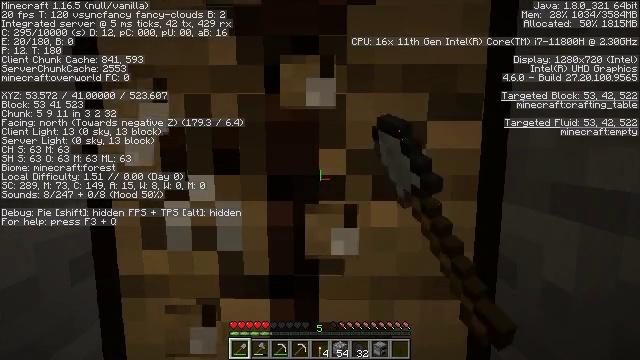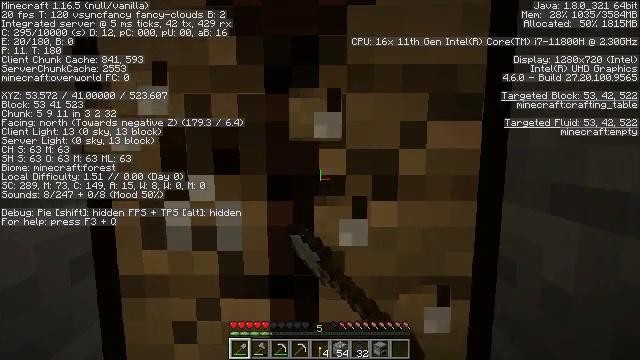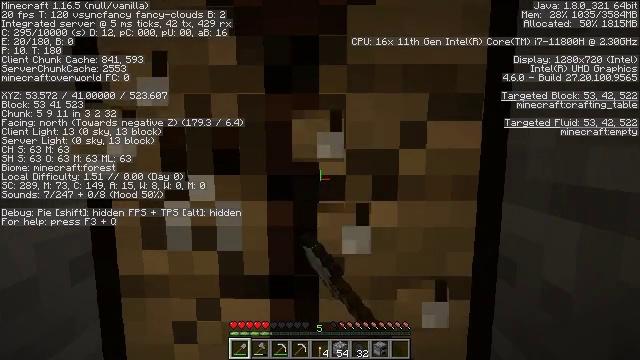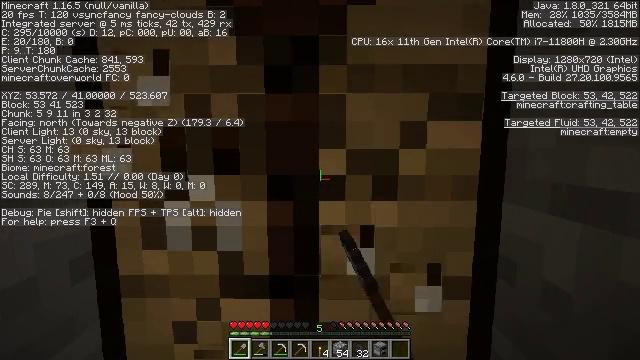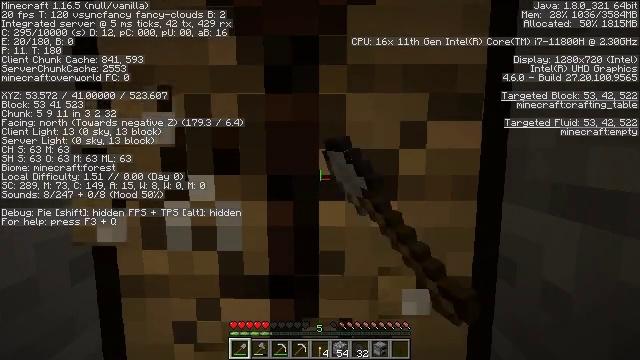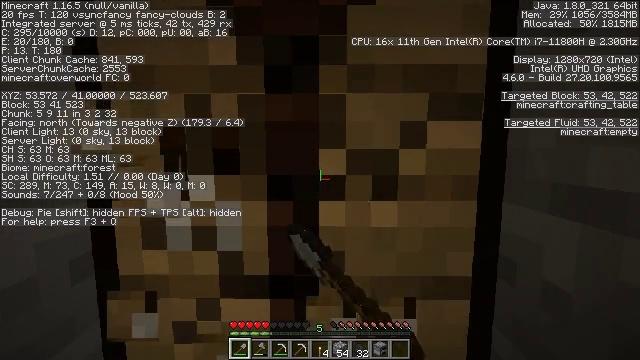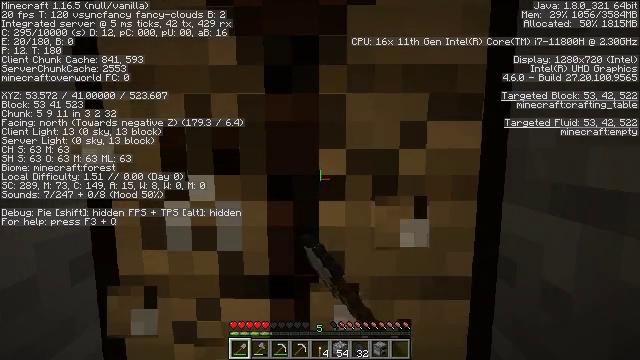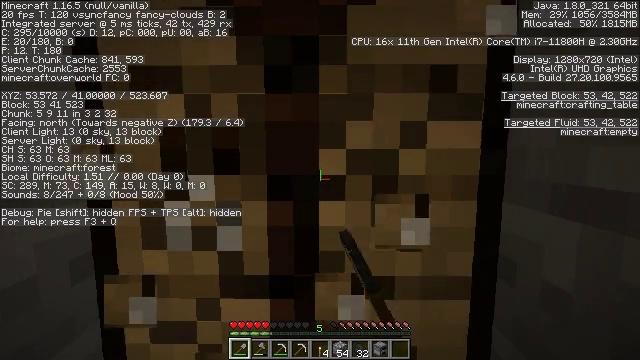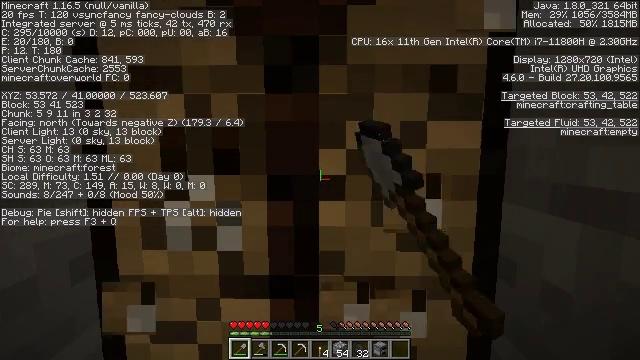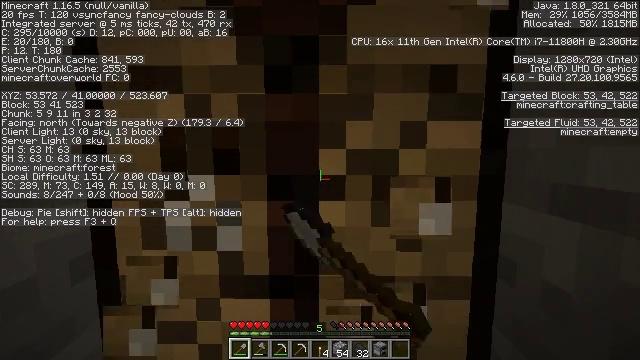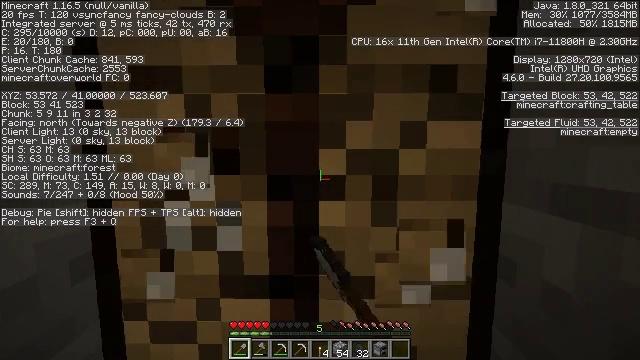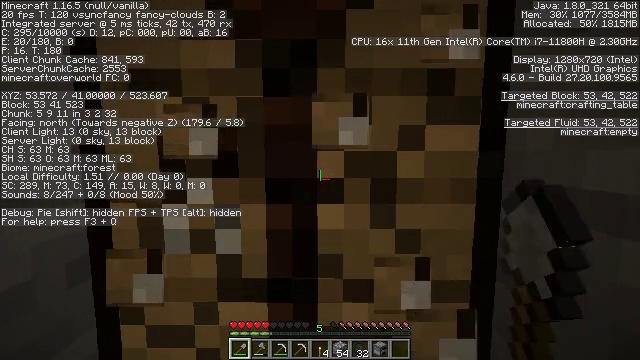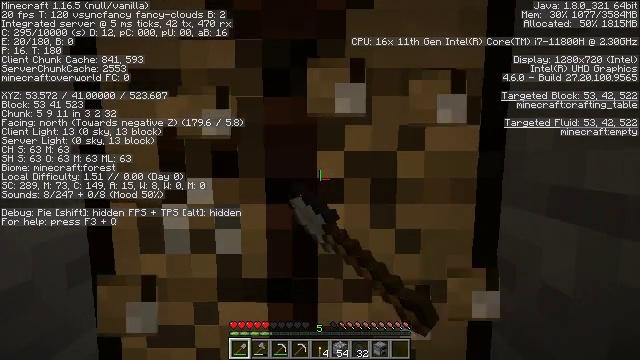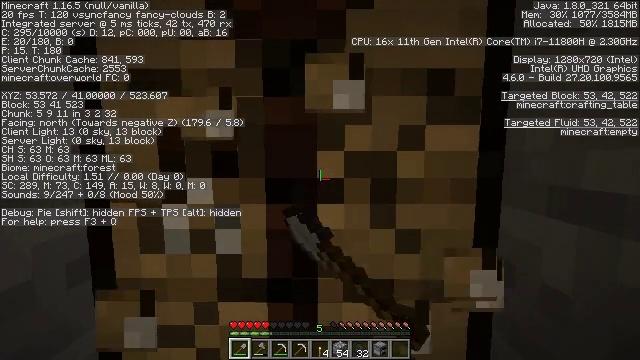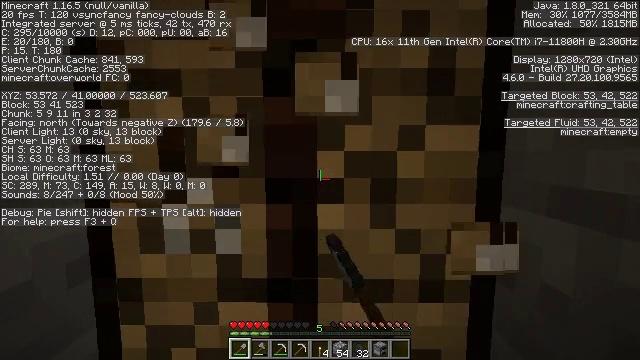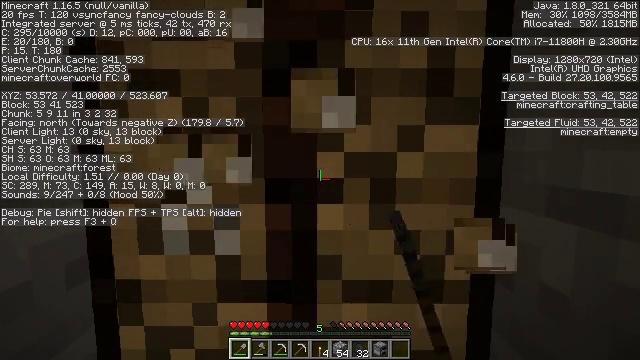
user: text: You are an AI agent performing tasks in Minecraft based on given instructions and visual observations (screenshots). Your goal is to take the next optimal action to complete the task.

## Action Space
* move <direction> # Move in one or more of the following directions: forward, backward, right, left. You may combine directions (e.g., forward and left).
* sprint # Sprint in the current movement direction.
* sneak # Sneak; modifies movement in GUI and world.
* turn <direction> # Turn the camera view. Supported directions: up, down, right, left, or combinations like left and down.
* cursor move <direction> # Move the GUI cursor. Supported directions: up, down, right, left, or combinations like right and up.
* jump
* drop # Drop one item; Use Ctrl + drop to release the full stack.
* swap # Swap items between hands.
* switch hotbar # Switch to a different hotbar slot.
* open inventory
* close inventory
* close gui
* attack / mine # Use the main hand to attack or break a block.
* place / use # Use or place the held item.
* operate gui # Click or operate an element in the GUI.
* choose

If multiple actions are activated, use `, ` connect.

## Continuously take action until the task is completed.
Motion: motion action
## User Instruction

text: Put back the crafting table.
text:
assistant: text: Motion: attack / mine
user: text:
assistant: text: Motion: attack / mine
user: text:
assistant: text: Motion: attack / mine
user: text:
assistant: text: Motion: attack / mine
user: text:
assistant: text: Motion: attack / mine
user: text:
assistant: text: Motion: attack / mine
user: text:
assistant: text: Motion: attack / mine
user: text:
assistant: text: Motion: attack / mine
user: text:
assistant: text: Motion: attack / mine
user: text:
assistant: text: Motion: attack / mine
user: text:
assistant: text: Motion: attack / mine
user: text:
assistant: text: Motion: attack / mine
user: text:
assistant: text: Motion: attack / mine
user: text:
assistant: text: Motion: attack / mine
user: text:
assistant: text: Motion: attack / mine
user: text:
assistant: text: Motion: attack / mine
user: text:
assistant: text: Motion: attack / mine
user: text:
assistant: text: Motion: attack / mine
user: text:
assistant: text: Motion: attack / mine
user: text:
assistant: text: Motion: attack / mine
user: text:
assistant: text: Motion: attack / mine
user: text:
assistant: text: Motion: attack / mine
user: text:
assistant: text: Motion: attack / mine
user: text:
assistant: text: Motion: attack / mine
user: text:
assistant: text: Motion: attack / mine
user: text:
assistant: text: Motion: attack / mine
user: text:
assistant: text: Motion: attack / mine